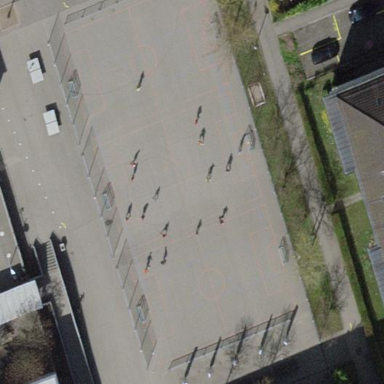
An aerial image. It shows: Multi-sport pitch with asphalt surface.